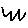
Label: zigzag